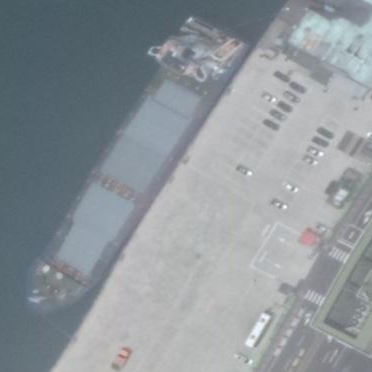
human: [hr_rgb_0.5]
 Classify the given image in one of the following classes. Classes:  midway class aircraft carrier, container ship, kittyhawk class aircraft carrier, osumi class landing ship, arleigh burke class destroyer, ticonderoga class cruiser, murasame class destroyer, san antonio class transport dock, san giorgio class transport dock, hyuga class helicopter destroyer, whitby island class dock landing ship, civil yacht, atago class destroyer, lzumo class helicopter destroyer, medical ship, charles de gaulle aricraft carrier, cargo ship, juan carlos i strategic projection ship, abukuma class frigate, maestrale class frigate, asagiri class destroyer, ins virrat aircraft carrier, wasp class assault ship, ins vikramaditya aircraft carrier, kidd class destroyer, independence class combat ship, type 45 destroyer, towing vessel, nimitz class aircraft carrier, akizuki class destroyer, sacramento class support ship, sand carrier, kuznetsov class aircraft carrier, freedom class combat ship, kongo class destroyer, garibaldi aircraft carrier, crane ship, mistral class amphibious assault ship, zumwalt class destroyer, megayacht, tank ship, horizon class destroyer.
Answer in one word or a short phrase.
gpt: Cargo ship